RGB frame:
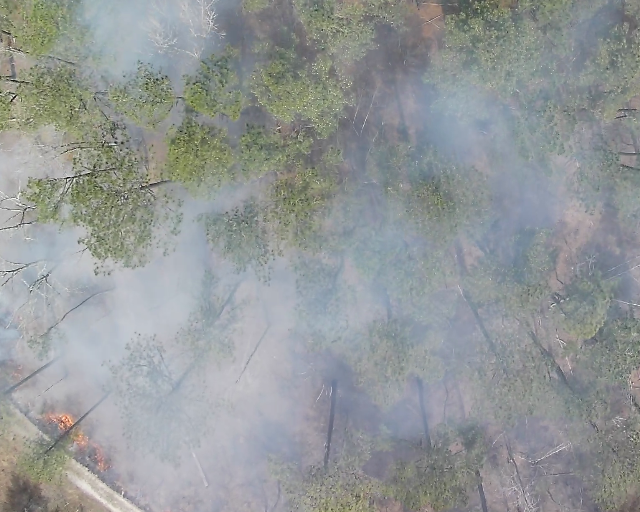
Thermal frame:
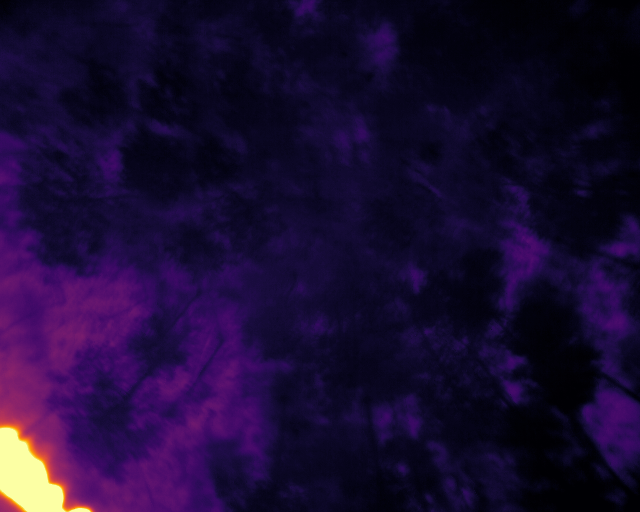
Captured: 2026-02-26 02:28:00
Pixels at or above 80 °C: 3345 (fraction of frame: 0.01021)